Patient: sex M, age 52
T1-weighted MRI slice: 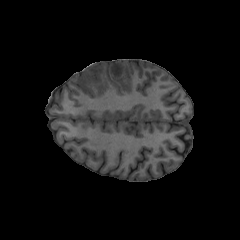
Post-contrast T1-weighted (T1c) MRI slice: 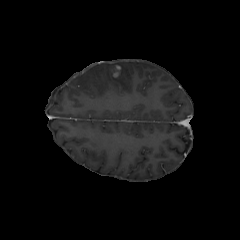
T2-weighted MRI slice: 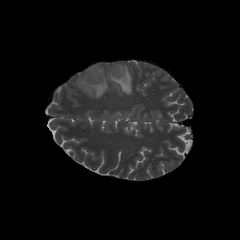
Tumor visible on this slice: yes
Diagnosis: Glioblastoma, IDH-wildtype
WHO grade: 4